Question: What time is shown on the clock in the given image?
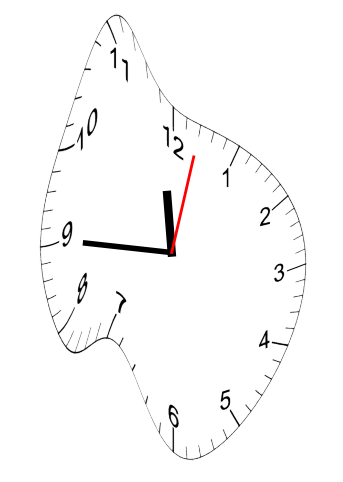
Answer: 11:45:02